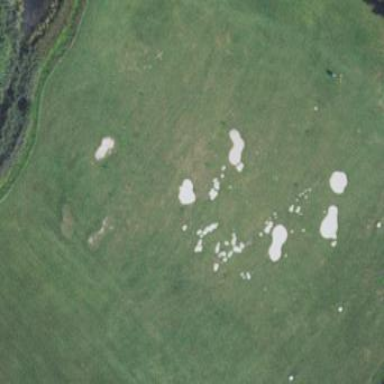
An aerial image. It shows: Grassy area designated for driving range golf.